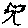
Label: tree